Interaction volume radius: 10 \u00c5
Interaction volume height: 35 \u00c5
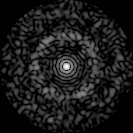
Disorder parameter: 0.8385